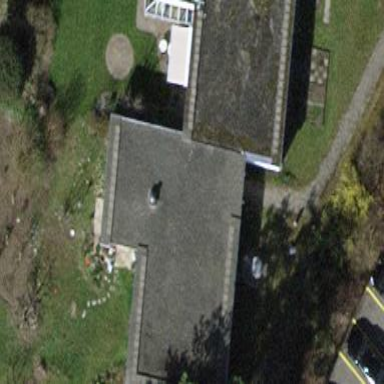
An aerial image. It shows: Flat-roofed terrace building.